Question: When i tried to generate the client library using eclipse interface i got this erro:

> eclipse.buildId=M20120914-1800 java.version=1.7.0_25
java.vendor=Oracle Corporation BootLoader constants: OS=macosx,
ARCH=x86_64, WS=cocoa, NL=pt_BR Framework arguments: -product
org.eclipse.epp.package.dsl.product -keyring
/Users/renanfranca/.eclipse_keyring -showlocation Command-line
arguments: -os macosx -ws cocoa -arch x86_64 -product
org.eclipse.epp.package.dsl.product -keyring
/Users/renanfranca/.eclipse_keyring -showlocation Error Thu May 01
19:39:22 BRT 2014 Unexpected Exception
java.lang.reflect.InvocationTargetException at
com.google.gdt.eclipse.appengine.swarm.wizards.GenerateSwarmApiAction$1.run(GenerateSwarmApiAction.java:82)
at
org.eclipse.jface.operation.ModalContext$ModalContextThread.run(ModalContext.java:121)
Caused by: java.lang.ClassNotFoundException:
com.google.api.server.spi.tools.ClientLibGenerator$Language at
java.net.URLClassLoader$1.run(URLClassLoader.java:366) at
java.net.URLClassLoader$1.run(URLClassLoader.java:355) at
java.security.AccessController.doPrivileged(Native Method) at
java.net.URLClassLoader.findClass(URLClassLoader.java:354) at
java.lang.ClassLoader.loadClass(ClassLoader.java:424) at
java.lang.ClassLoader.loadClass(ClassLoader.java:357) at
com.google.gdt.eclipse.appengine.swarm.wizards.helpers.SwarmApiCreator.createClientLibFromApiConfig(SwarmApiCreator.java:113)
at
com.google.gdt.eclipse.appengine.swarm.wizards.helpers.SwarmApiCreator.createSwarmApi(SwarmApiCreator.java:258)
at
com.google.gdt.eclipse.appengine.swarm.wizards.helpers.SwarmServiceCreator.create(SwarmServiceCreator.java:444)
at
com.google.gdt.eclipse.appengine.swarm.wizards.GenerateSwarmApiAction$1.run(GenerateSwarmApiAction.java:80)
... 1 more
I tried the command line at the root of the project:
> $SDK/endpoints.sh get-client-lib my.package.MyEndpointsApi
And its only generated the endpoints client libs, but not the folder:
> myendpointsapi-v1-generated-source
When i got back to appengine 1.9.3 it's work like a charm again..
Anyone know how to solve this?
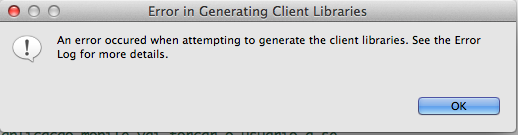
Answer: I received this email today..
> Updates:
Status: Fixed
Labels: Release-3.6.0Comment #7 on issue 278 by rdayal@google.com: GPE 3.5.1 incompatible
with GAE SDK 1.9.4 - Endpoint generation fails
<URL>
(I CAN'T WAIT)
I'm using AndroidStudio now and it's generate the libraries automatically: <URL>
Start AndroidStudio from this awesome post Series:
<URL>